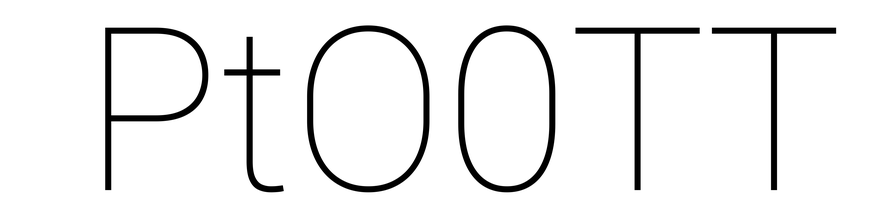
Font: Roboto_Thin